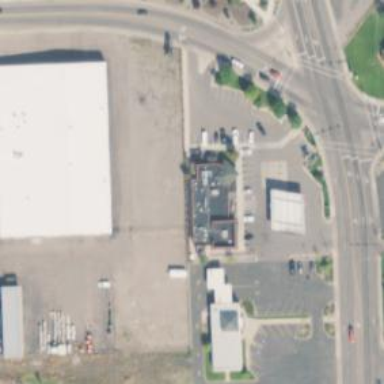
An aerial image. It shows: Convenience shop.